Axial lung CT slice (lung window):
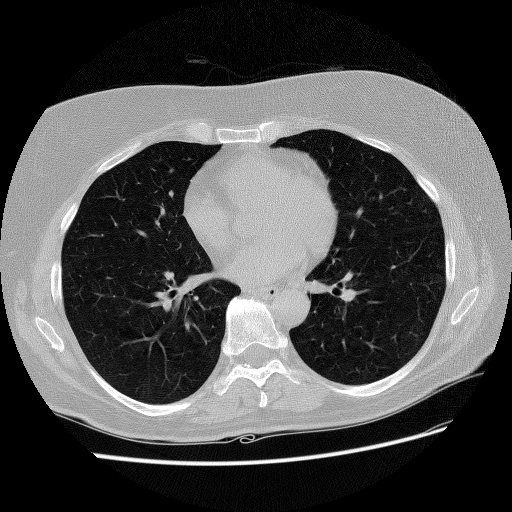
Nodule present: no